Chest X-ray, PA view. Patient: 20 years old, sex M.
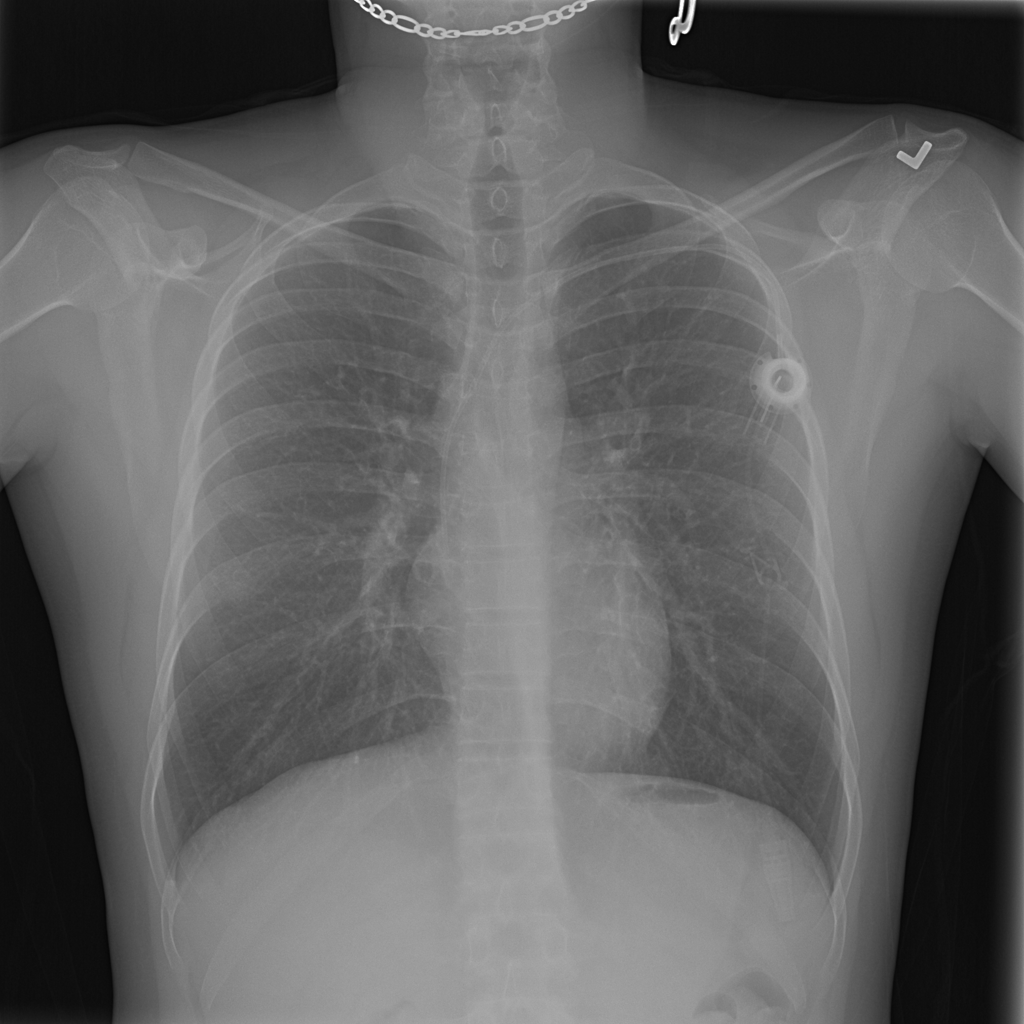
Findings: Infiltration